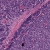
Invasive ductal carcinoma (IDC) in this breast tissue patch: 1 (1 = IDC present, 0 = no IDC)